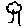
Label: tree